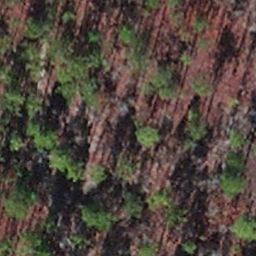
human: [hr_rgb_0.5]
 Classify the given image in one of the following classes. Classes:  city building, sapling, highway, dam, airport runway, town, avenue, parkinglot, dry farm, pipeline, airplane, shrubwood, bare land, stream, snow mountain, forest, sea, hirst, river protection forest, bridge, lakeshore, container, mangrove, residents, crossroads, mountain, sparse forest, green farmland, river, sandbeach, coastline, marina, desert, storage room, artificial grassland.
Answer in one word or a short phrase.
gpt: sapling